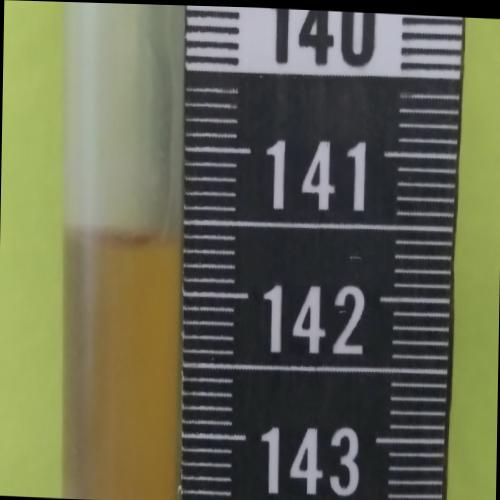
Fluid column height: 141.6 cm